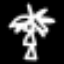
Label: palm tree